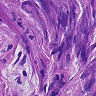
Metastatic tissue present: yes